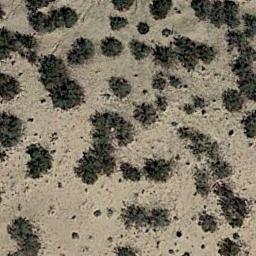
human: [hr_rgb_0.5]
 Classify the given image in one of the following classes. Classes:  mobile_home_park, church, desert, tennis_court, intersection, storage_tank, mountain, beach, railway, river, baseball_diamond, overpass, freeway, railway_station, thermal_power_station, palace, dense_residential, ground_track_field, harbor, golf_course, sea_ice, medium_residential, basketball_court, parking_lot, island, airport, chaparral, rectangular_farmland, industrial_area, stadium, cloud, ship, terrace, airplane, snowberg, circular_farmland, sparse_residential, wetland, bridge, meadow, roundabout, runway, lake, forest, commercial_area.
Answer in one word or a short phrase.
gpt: chaparral